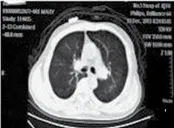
Primary lung tumor and interstitial pneumonia prior to and following treatment. Results following 30 days of treatment.
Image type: radiology (ct)